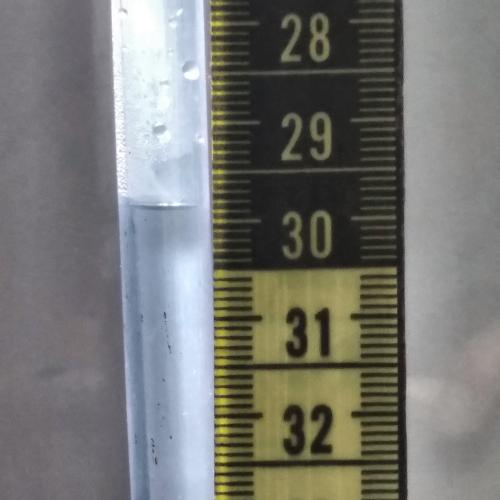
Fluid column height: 29.8 cm